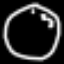
Label: clock